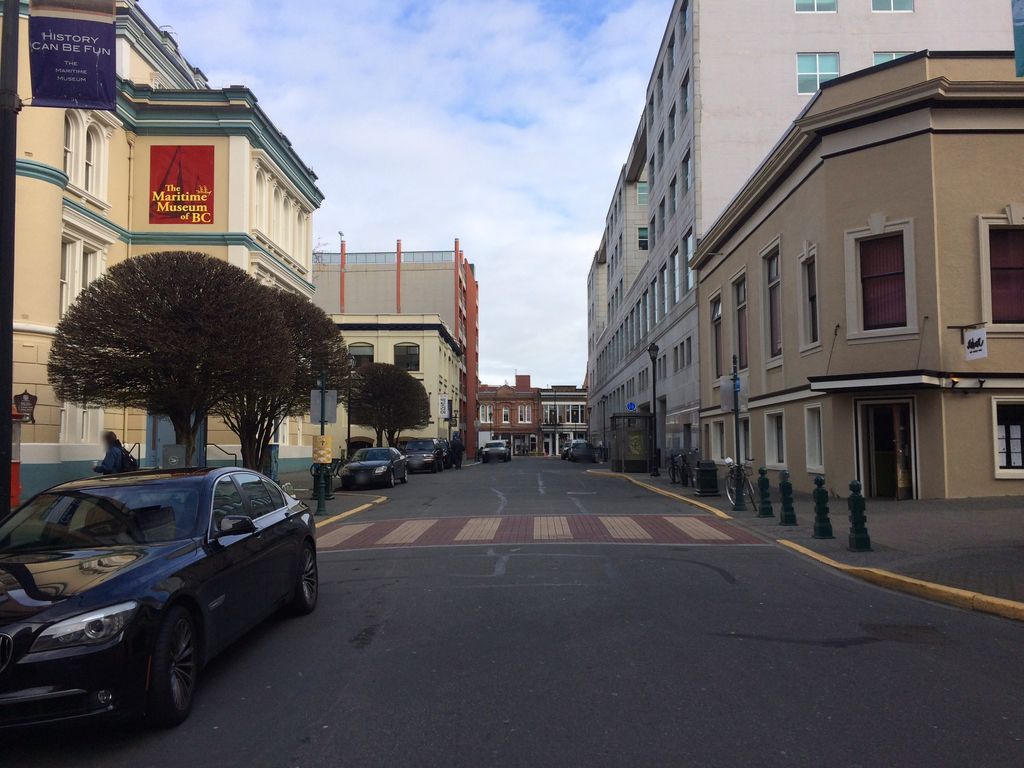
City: victoria